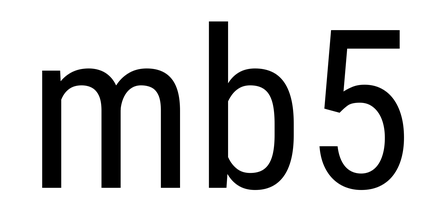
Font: Roboto_Condensed_Regular